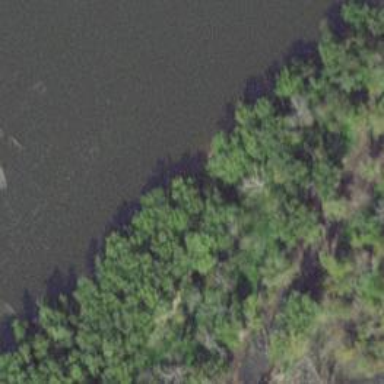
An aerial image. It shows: Beautiful river scene.